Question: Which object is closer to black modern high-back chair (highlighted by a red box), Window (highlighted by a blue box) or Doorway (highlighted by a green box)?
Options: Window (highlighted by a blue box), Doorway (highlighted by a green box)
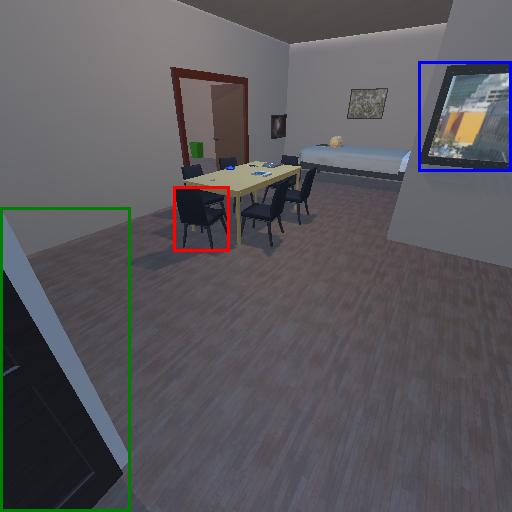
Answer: Window (highlighted by a blue box)